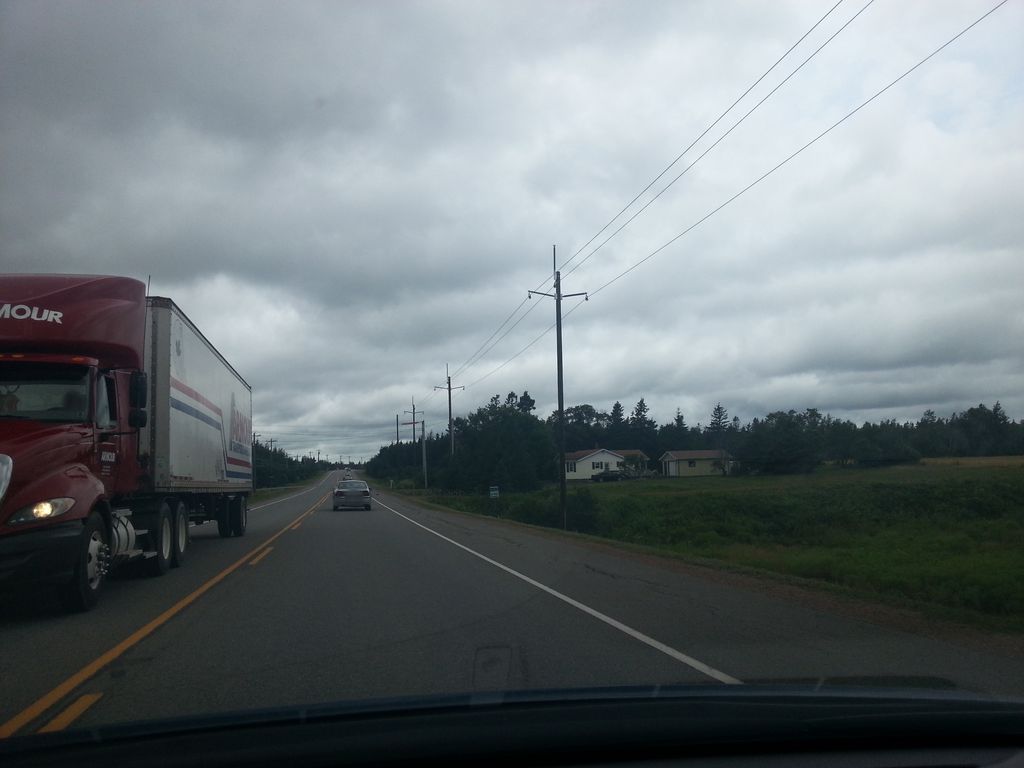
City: charlottetown